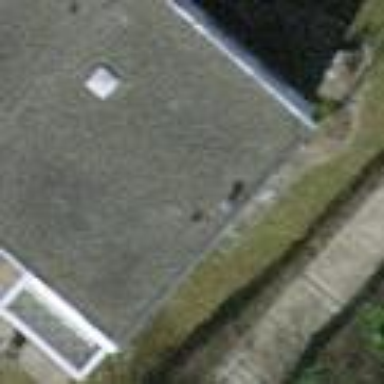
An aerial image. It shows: Terrace building.